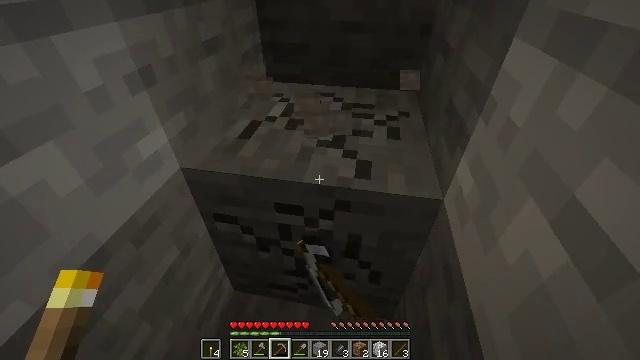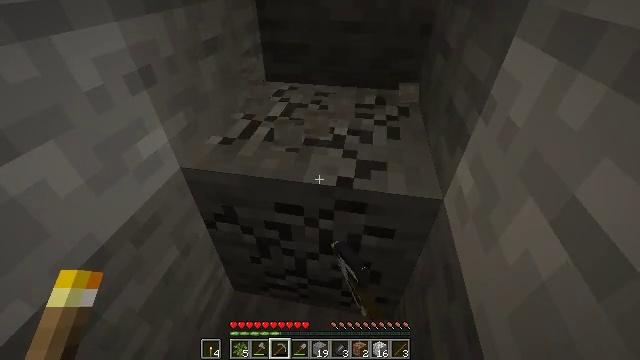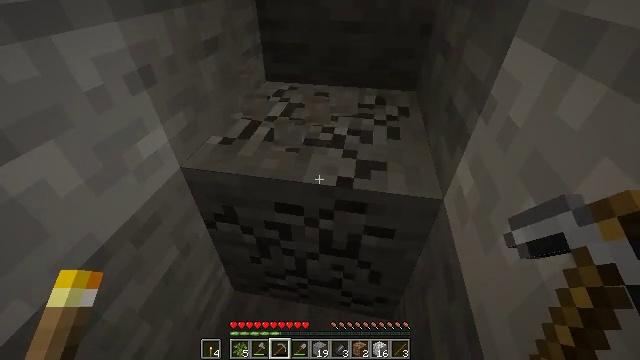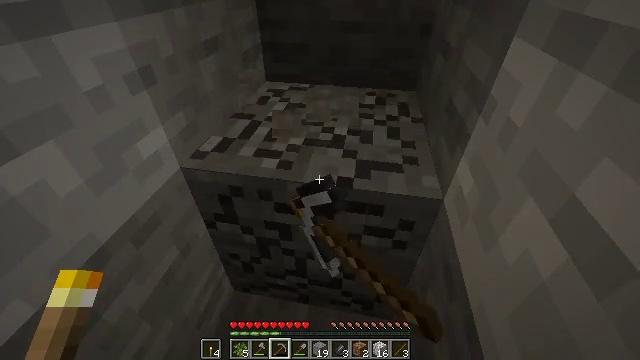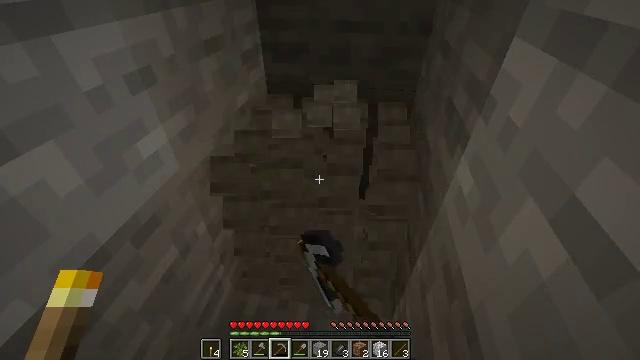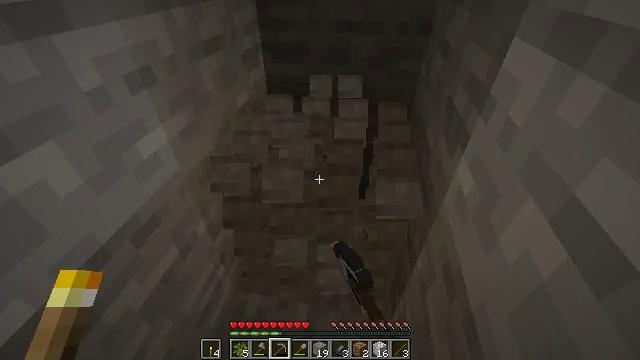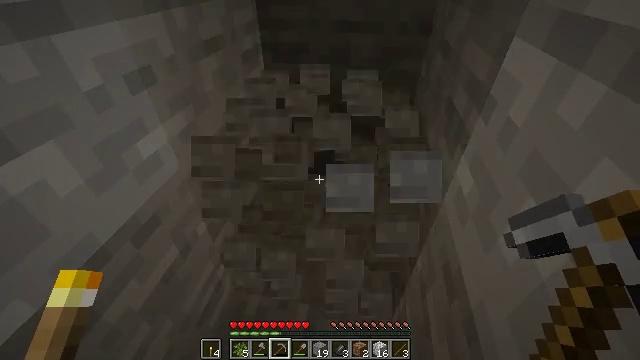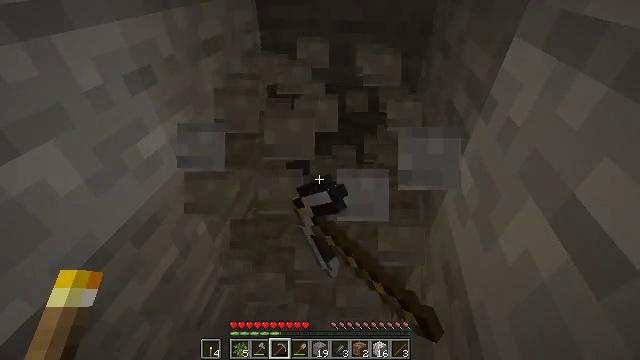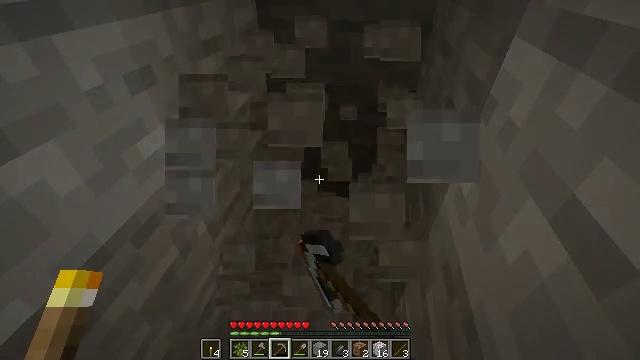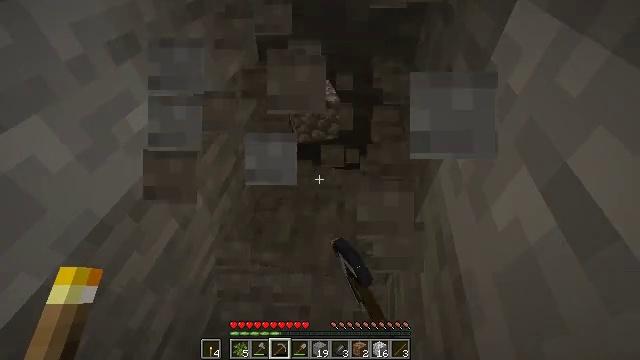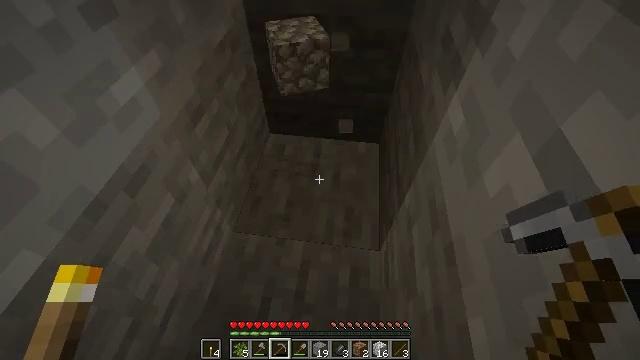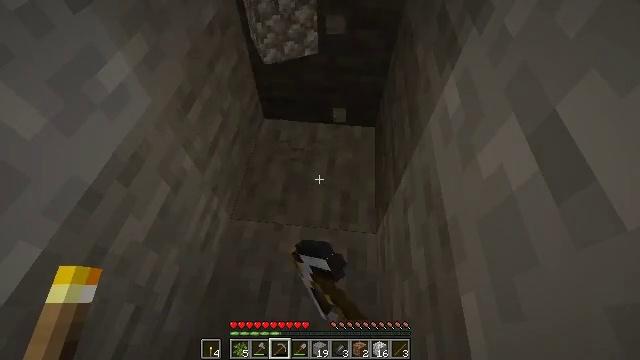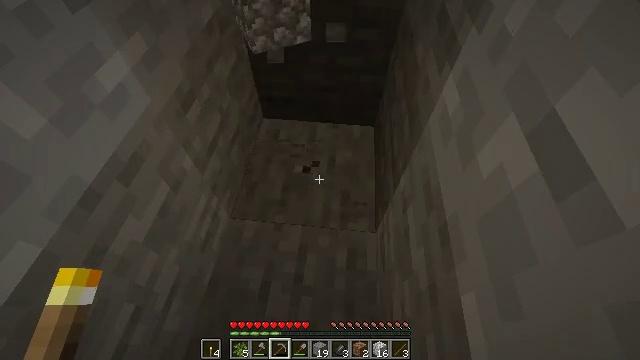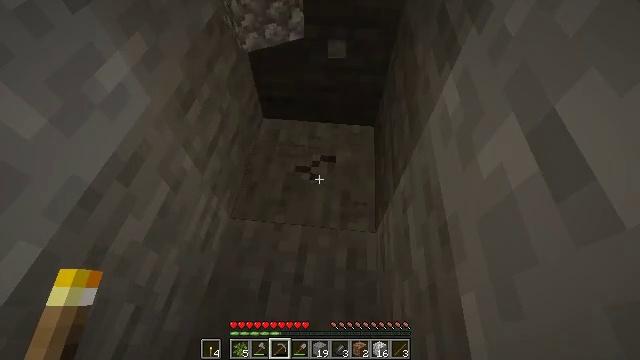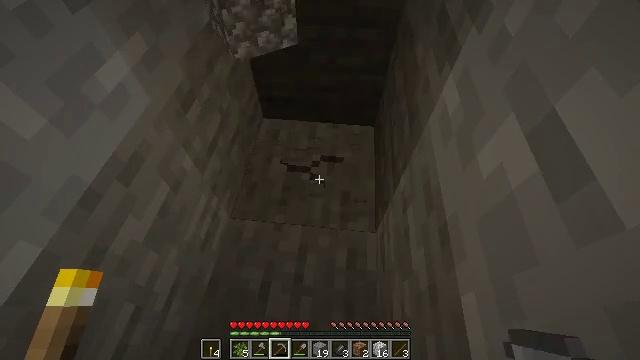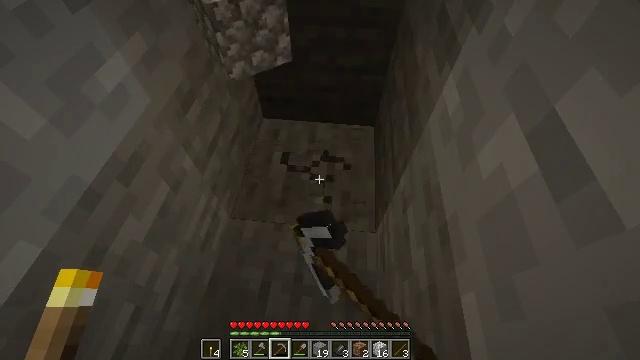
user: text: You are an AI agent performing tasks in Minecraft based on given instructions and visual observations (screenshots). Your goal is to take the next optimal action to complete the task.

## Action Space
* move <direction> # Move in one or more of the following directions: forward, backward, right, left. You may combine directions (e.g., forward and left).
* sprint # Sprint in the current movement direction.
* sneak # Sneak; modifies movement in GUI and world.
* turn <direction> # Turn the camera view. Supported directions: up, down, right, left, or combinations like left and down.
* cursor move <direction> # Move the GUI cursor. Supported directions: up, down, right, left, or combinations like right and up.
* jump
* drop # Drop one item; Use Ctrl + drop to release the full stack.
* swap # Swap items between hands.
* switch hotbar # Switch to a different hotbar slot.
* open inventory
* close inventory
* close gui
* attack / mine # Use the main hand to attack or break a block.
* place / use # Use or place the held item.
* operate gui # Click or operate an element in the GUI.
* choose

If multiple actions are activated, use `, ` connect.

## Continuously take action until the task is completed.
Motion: motion action
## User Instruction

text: Dig up the stone with a tool.
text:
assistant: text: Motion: attack / mine
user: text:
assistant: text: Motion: attack / mine
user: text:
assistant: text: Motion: attack / mine
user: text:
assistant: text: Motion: attack / mine
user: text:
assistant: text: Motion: attack / mine
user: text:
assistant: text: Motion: attack / mine
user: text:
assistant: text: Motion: attack / mine
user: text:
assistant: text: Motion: attack / mine
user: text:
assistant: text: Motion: turn right and down, attack / mine
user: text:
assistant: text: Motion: turn right and down, attack / mine
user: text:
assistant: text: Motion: turn right and down, attack / mine
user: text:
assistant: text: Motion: attack / mine
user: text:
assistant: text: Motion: attack / mine
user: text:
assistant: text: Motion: attack / mine
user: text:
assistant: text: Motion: attack / mine
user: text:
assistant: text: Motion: attack / mine
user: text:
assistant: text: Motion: attack / mine
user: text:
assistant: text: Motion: attack / mine
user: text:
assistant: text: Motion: attack / mine
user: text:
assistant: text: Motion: attack / mine
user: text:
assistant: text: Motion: attack / mine
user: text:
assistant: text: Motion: attack / mine
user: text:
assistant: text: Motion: attack / mine
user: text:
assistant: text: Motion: attack / mine
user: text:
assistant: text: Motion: attack / mine
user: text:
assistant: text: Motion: attack / mine
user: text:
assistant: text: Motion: attack / mine
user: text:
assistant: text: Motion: attack / mine
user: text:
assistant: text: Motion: move forward, attack / mine
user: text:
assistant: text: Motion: move forward, attack / mine